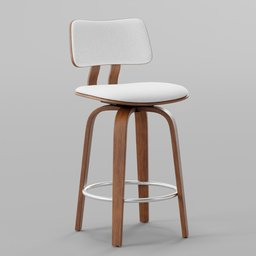
Label: furniture